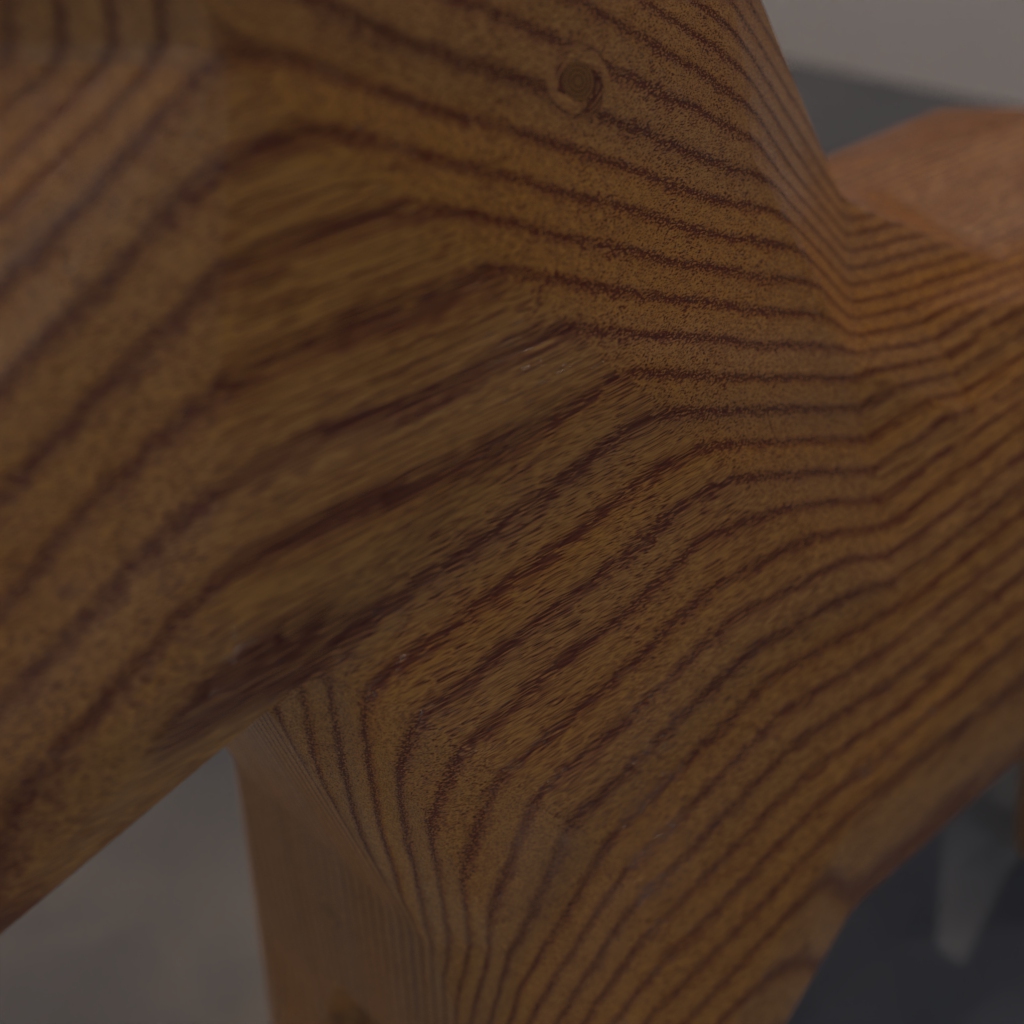
A high quality rendering of a dalahest_oak dalecarlian horse figurine made of varnished dark oak standing on a dark kitchen counter in an dark kitchen counter,extreme close-up from overhead view of the front right sidemacro, 50 mm, f 22